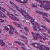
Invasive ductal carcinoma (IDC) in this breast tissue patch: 1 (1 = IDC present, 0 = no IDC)